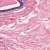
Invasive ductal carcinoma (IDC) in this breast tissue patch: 0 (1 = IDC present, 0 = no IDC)